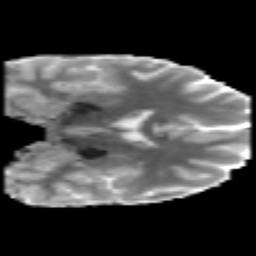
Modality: MD
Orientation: coronal
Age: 19
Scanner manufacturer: philips
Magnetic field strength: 3 T
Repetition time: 8.6 s
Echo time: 0.127 s